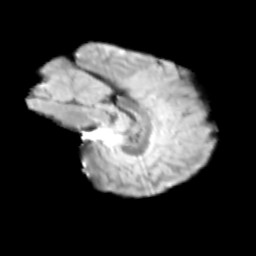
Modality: T2w
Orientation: sagittal
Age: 10
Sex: male
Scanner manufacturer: siemens
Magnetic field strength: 3 T
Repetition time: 3.8 s
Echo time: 0.07 s